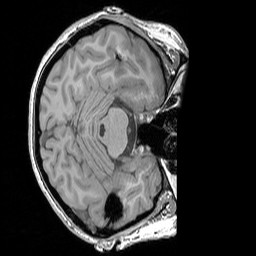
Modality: T1w
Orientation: axial
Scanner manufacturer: siemens
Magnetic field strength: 3 T
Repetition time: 1.83 s
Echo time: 0.00303 s